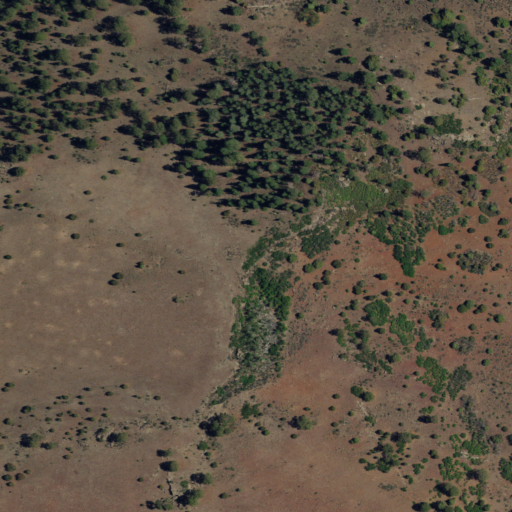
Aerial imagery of mountain in New Mexico named Chino Peak containing shrub, evergreen forest, and grassland